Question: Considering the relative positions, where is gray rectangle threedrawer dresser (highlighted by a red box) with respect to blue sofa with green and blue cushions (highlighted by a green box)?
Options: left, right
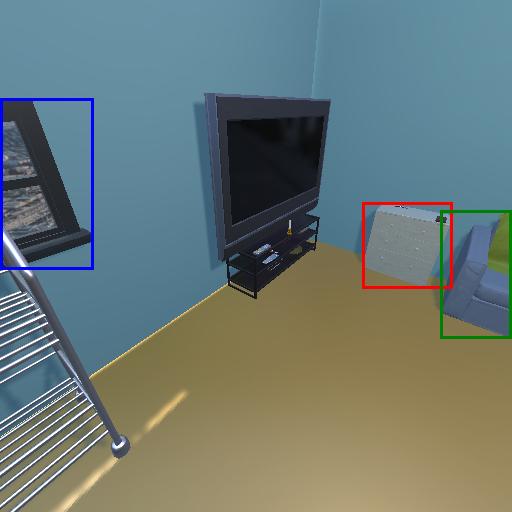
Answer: left